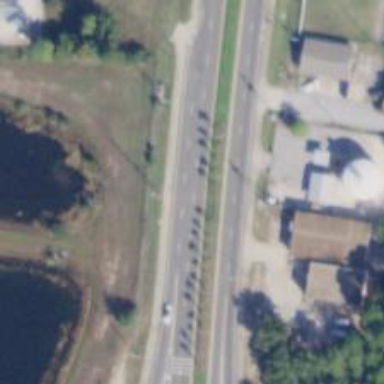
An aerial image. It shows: Asphalt road with primary designation. There is sidewalk on the left side.